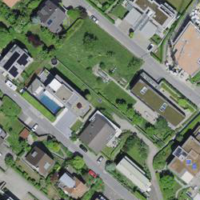
EUNIS habitat code: 55
Species observed at this site:
Filipendula ulmaria